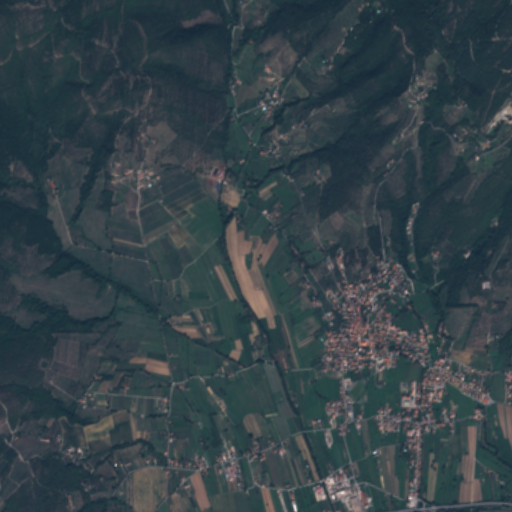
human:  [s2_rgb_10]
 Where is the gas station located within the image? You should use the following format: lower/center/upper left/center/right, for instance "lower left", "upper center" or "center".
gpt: The gas station is located in the lower right of the image.
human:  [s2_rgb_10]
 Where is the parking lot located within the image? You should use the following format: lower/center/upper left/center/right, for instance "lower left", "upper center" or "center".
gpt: The parking lot is located in the lower right of the image.
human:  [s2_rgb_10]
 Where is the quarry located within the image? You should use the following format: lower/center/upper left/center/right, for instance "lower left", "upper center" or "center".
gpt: The quarry is located in the upper right of the image.
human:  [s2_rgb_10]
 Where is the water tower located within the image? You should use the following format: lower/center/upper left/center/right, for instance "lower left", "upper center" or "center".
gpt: The water tower is located in the center left of the image.
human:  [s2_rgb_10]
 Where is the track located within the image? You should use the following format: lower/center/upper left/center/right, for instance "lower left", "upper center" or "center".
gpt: There is no track in the image.